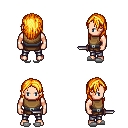
a pixel art fantasy rpg character, male body template, human, light skin, leather chest armor, metal pants, light blonde long hairstyle, white slippers, dagger, four views (front, back, left, right), 2x2 character sprite sheet, small pixel art, hard edges, no anti-aliasing